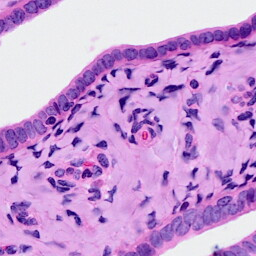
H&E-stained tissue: Ovarian